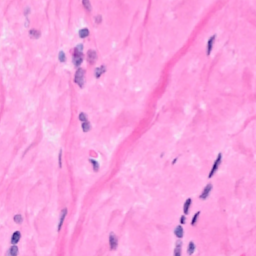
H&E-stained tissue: Breast